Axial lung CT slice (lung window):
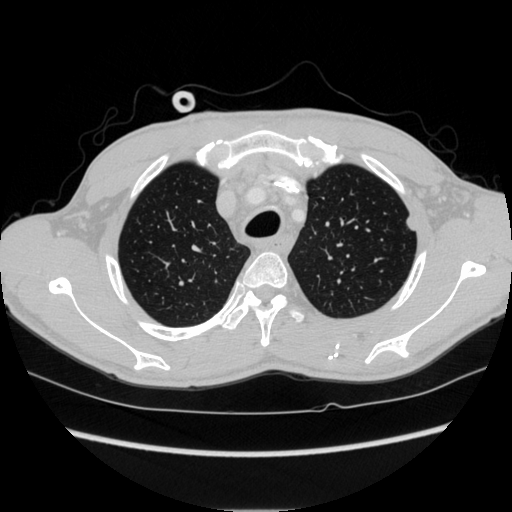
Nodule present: yes
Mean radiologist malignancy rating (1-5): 3.5